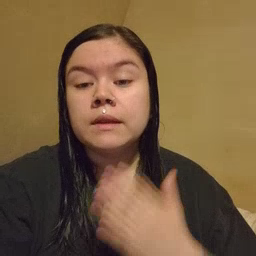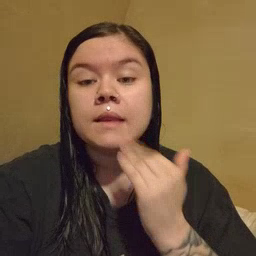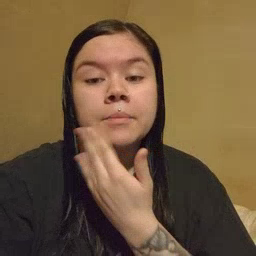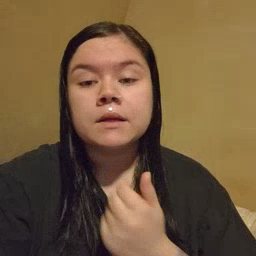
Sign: napkin